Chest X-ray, AP view. Patient: 50 years old, sex M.
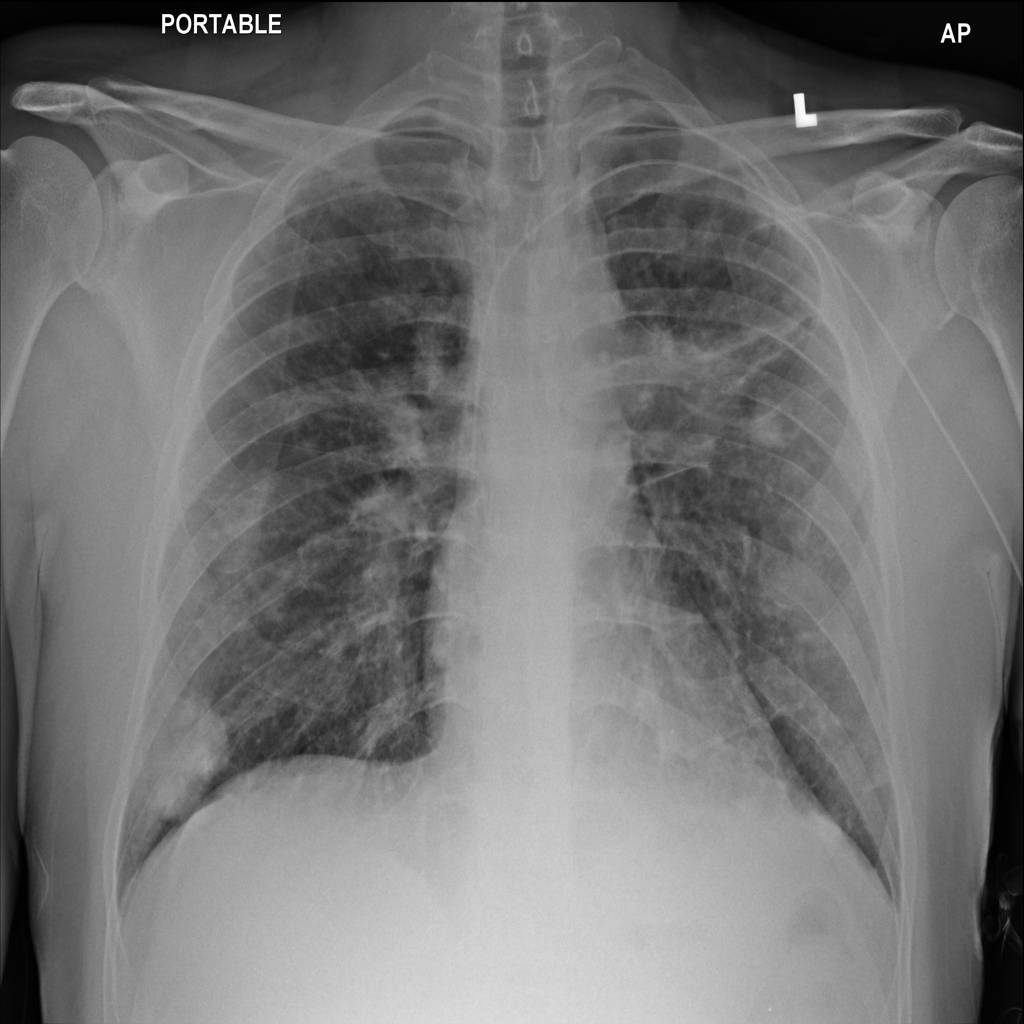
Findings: Nodule